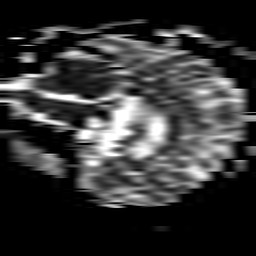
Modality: ADC
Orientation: sagittal
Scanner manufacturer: philips
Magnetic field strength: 3 T
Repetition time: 2.946 s
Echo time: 0.076 s